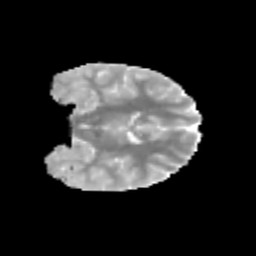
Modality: MD
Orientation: coronal
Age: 11
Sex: female
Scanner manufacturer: siemens
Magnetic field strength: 3 T
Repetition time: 3.8 s
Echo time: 0.07 s